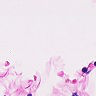
Metastatic tissue present: no